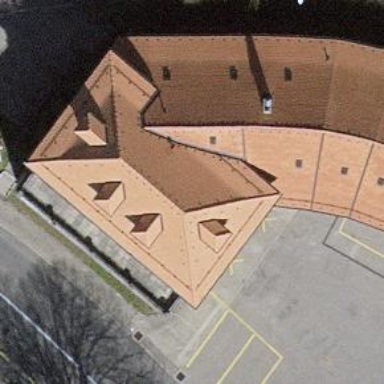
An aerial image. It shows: View of roof with edges.